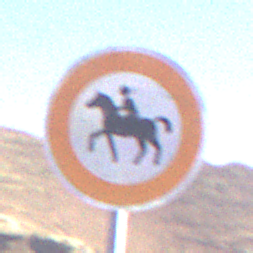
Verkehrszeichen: VerbotReiter
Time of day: MorningAfternoon
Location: Outdoor (Nature)
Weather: Clear
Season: NotSpecified
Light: Natural